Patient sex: F
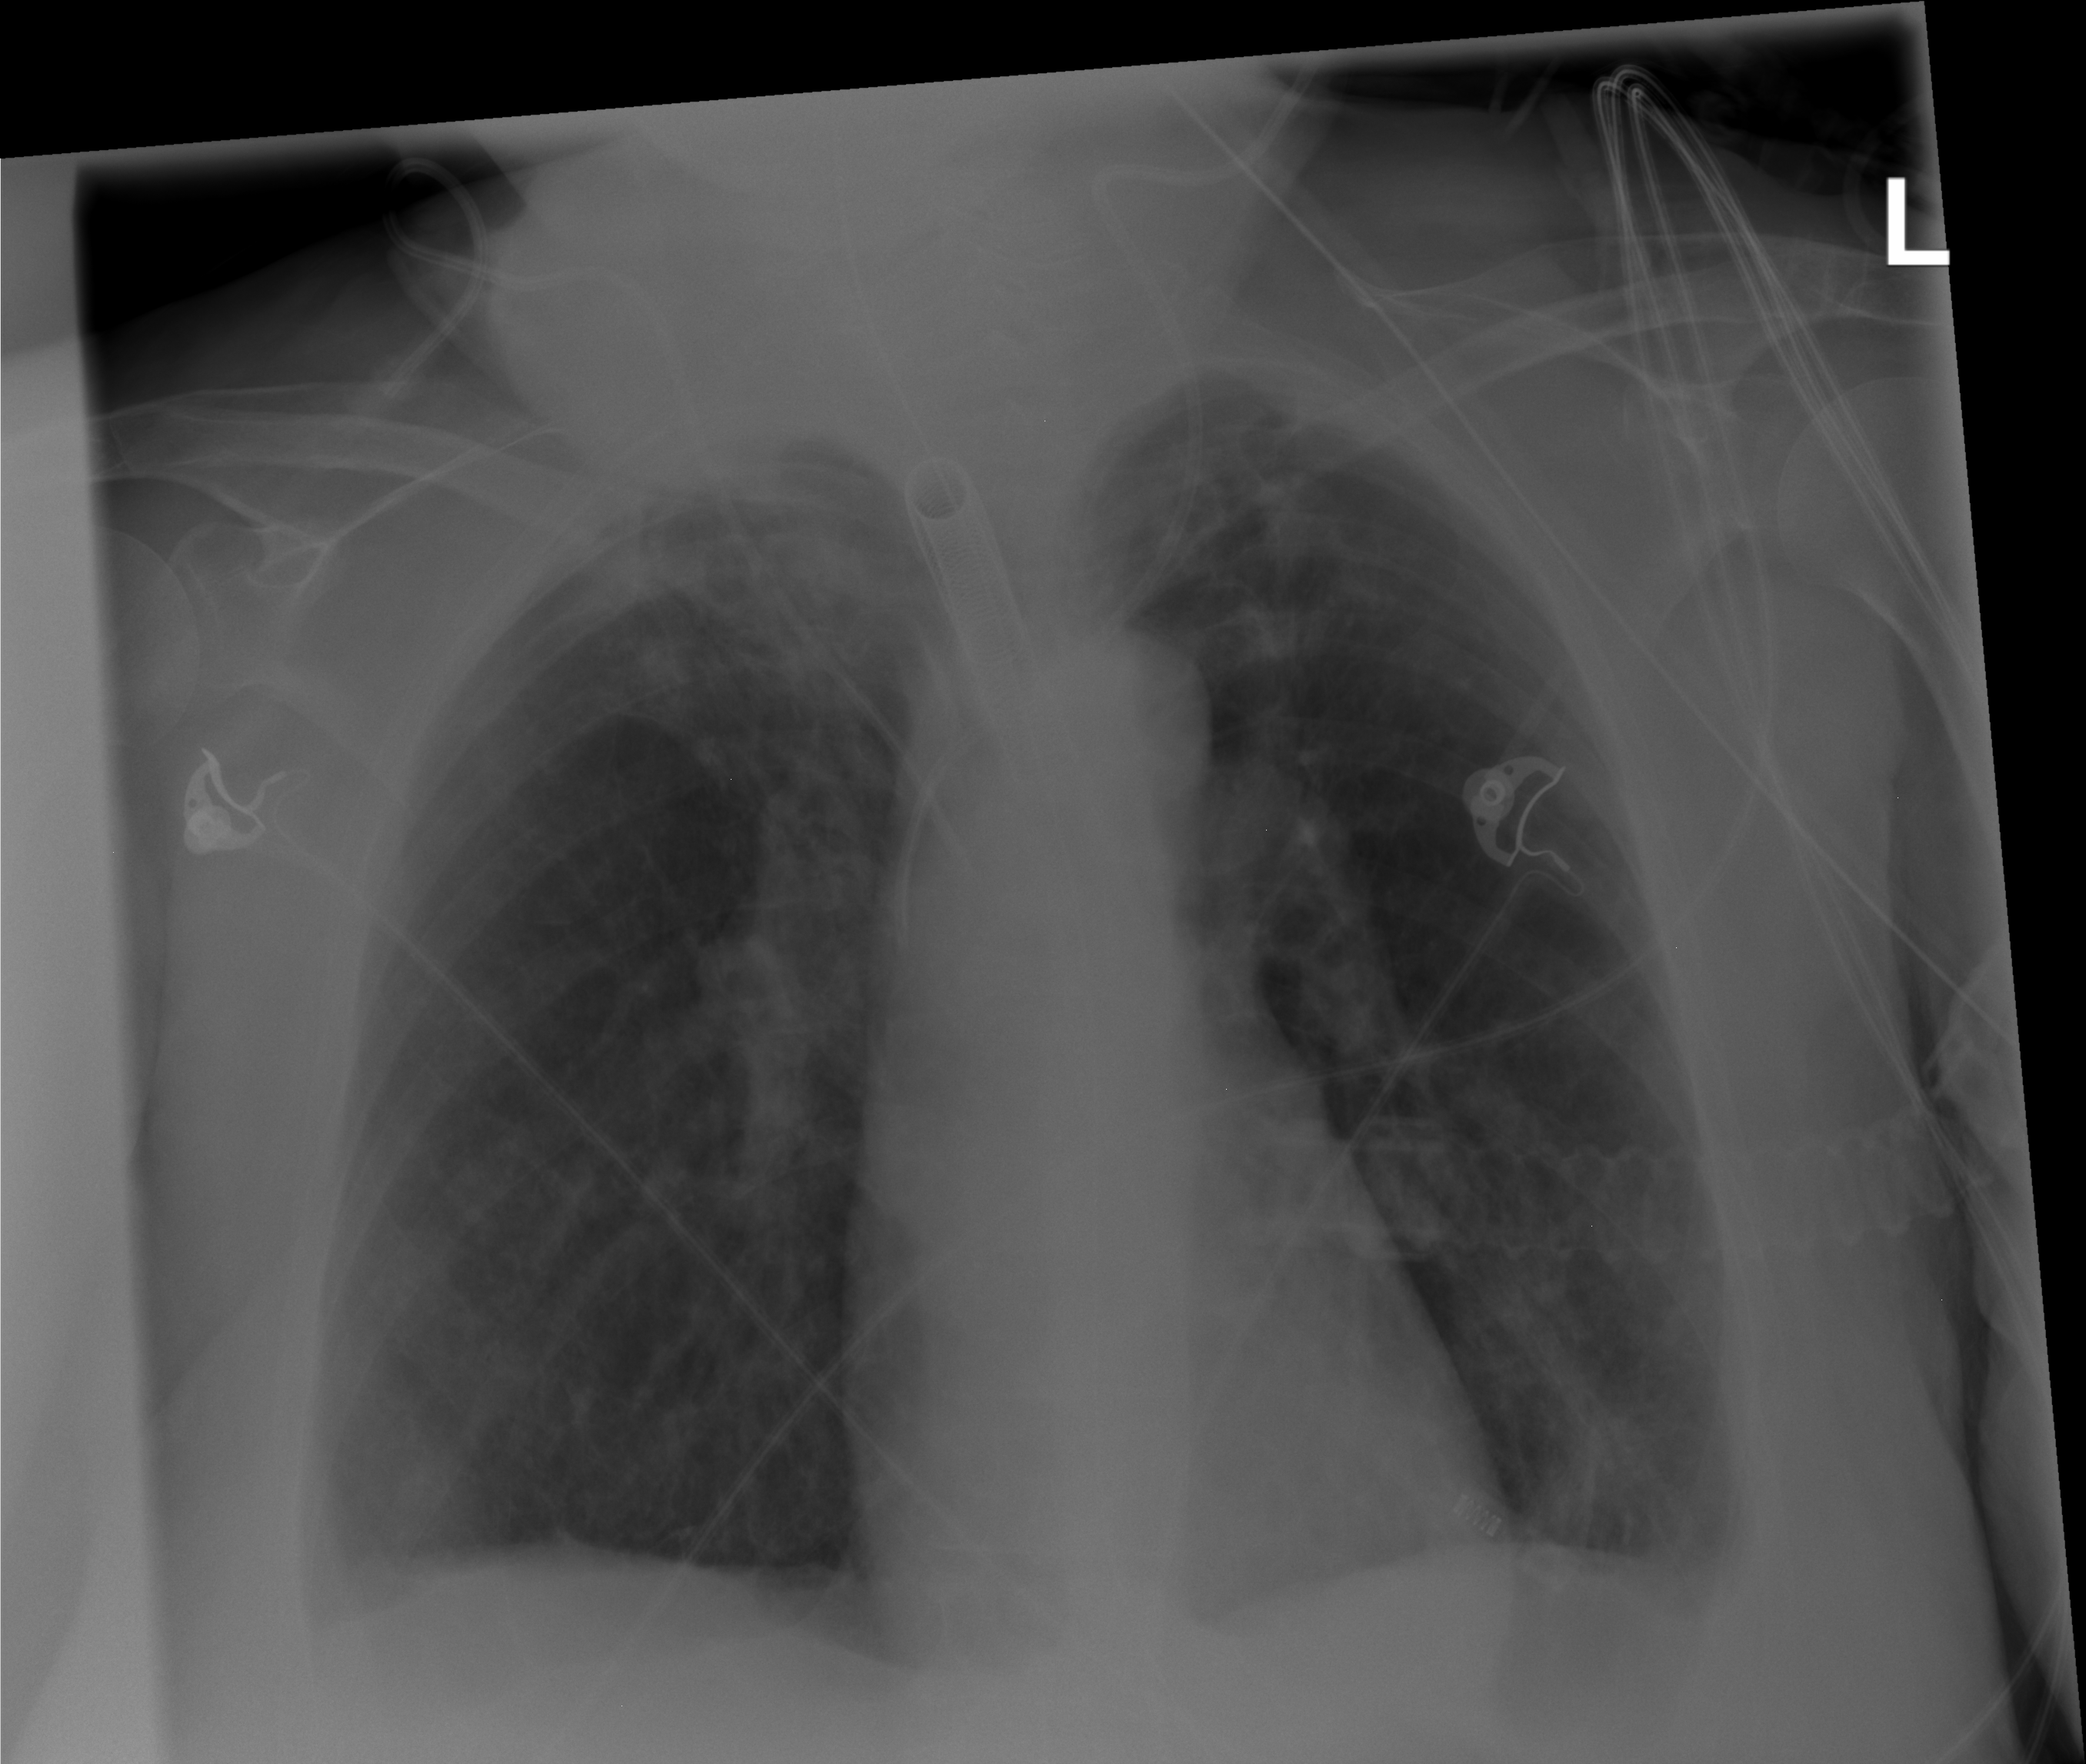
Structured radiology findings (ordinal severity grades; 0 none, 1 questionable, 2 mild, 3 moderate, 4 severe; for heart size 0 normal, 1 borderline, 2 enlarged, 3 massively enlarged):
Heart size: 0
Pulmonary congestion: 0
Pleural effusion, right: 2
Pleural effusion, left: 2
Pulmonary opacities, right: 2
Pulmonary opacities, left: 0
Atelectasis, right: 0
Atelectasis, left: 2